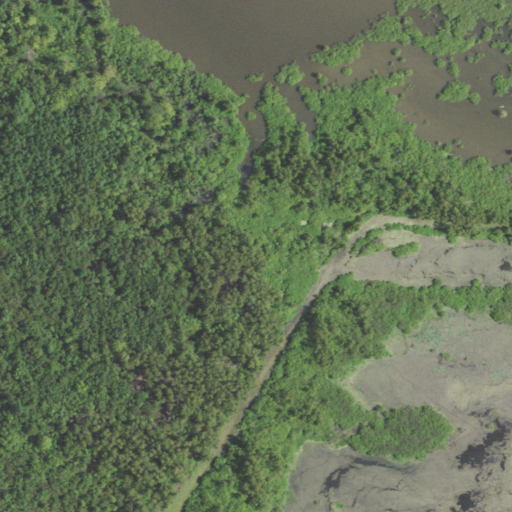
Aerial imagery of cape in Louisiana named Eagle Bend Point containing evergreen forest, open water, woody wetlands, deciduous forest, grassland, herbaceous wetlands, shrub, and mixed forest